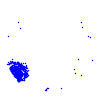
Particle: electron